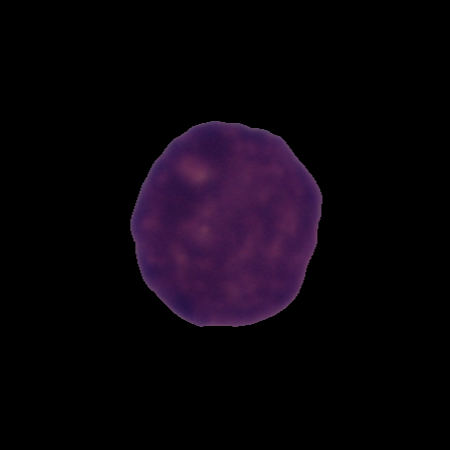
Label: healthy